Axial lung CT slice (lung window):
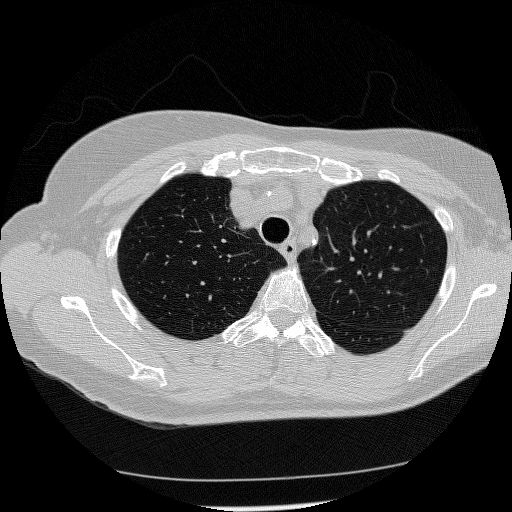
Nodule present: no